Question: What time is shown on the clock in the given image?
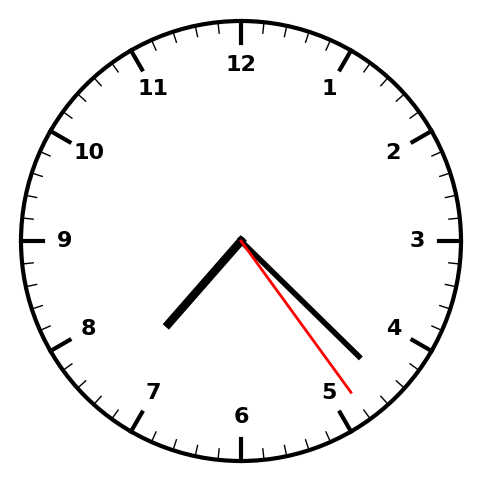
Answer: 07:22:24